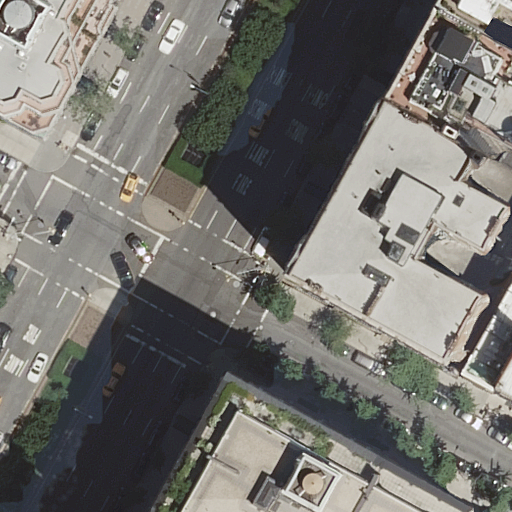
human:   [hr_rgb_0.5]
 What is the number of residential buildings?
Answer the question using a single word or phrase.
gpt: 7

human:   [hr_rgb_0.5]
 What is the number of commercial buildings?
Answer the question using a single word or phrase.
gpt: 0

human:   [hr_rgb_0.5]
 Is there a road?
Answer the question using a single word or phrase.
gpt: yes

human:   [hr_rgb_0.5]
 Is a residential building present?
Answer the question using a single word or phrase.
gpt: yes

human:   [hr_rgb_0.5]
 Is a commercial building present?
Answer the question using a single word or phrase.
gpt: no

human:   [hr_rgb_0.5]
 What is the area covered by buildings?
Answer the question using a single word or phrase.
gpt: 3446m2

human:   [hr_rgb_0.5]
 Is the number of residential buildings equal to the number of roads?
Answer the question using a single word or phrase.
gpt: no

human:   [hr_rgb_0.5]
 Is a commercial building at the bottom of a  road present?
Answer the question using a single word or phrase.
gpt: no

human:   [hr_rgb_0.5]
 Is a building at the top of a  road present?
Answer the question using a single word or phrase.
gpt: yes

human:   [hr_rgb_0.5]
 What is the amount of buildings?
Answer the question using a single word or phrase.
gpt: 7

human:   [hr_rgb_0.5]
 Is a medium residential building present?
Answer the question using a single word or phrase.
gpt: yes

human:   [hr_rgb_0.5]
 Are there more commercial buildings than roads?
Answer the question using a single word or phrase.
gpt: no

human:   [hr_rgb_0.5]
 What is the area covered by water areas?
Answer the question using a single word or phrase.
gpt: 0m2

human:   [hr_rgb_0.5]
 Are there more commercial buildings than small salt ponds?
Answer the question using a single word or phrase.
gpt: no

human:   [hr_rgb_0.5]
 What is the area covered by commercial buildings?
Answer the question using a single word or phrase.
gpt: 0m2

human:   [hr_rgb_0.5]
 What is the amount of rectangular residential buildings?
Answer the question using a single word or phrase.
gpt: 3

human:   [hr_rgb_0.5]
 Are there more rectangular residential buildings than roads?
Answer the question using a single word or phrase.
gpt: no

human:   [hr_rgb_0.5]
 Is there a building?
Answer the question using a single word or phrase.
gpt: yes

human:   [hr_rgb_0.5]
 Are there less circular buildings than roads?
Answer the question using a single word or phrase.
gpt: yes

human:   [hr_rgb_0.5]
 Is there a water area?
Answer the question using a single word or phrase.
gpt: no

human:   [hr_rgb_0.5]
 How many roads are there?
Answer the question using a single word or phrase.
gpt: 3

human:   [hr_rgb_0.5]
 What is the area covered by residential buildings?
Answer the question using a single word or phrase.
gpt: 3446m2

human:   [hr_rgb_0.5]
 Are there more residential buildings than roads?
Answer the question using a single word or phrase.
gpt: yes

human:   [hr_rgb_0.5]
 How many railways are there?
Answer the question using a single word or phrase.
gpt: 0

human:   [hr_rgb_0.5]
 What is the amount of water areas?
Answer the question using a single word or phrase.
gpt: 0

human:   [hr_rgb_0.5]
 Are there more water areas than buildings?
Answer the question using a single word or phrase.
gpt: no

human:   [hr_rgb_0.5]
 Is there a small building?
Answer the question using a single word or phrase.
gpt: yes

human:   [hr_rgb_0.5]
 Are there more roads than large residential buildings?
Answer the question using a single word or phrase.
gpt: yes

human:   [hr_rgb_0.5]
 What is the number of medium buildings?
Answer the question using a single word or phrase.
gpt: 4

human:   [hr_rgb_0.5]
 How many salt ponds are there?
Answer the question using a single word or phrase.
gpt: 0

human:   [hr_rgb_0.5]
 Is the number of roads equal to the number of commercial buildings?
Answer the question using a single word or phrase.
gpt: no

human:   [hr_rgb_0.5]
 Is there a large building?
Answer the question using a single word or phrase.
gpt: yes

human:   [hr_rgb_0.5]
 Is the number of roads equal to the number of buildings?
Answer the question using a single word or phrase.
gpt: no

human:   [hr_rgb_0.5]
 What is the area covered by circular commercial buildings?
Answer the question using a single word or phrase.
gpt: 0m2

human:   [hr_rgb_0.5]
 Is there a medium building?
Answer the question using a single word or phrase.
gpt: yes

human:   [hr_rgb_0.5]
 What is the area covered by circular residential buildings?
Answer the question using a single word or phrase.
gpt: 0m2

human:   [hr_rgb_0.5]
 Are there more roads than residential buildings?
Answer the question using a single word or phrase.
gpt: no

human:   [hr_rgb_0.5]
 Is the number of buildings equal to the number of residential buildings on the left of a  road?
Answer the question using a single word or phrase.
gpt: no

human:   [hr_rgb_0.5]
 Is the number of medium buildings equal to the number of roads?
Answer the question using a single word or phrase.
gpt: no

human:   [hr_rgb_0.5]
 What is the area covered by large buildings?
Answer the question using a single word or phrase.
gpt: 2357m2

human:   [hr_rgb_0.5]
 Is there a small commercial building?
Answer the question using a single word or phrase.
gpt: no

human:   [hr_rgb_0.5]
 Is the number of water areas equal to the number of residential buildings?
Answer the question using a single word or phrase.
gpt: no

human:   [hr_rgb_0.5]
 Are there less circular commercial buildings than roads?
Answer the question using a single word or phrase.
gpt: yes

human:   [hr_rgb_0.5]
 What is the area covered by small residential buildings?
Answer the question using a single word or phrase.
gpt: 18m2

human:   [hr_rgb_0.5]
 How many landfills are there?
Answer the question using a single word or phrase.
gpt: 0

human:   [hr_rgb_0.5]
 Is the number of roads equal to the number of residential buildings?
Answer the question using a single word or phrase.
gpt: no

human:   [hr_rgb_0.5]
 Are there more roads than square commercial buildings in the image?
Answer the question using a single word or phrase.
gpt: yes

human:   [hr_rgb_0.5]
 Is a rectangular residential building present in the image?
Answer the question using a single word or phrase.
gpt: yes

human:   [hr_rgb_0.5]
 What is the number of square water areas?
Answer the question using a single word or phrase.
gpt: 0

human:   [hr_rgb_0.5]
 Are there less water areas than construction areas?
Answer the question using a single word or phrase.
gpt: no

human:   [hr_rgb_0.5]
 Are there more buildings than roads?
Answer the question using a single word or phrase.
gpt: yes

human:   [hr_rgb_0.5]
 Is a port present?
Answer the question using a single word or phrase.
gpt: no

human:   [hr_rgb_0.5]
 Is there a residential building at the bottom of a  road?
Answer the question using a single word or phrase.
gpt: yes

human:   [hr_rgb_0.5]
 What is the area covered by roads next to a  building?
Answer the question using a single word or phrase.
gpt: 0m2

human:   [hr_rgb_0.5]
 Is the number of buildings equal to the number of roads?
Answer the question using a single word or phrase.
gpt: no

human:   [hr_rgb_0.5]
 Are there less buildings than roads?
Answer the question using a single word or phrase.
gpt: no

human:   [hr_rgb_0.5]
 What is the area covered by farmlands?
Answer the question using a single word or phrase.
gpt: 0m2

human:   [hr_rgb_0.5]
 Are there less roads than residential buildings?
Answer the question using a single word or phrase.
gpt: yes

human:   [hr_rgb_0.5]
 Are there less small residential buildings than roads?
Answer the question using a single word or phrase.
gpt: yes

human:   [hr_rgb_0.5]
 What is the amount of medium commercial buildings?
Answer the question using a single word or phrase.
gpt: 0

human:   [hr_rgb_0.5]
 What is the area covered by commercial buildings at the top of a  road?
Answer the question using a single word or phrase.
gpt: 0m2

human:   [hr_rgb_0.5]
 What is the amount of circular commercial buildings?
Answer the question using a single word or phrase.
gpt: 0

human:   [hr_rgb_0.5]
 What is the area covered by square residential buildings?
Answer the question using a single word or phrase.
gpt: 0m2

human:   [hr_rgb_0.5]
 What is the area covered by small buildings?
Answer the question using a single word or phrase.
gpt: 18m2